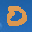
Label: 0